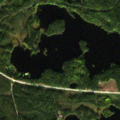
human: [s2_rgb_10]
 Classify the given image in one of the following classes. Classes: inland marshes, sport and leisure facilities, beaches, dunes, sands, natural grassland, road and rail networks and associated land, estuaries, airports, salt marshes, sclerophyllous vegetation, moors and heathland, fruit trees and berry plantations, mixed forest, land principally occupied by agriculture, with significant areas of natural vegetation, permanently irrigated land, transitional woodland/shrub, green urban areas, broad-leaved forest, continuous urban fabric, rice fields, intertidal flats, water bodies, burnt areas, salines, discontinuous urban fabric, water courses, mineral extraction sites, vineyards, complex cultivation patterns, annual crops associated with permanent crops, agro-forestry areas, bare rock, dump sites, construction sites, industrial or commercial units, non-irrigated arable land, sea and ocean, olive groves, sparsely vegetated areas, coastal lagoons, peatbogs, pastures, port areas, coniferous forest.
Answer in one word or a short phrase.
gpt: coniferous forest, mixed forest, water bodies